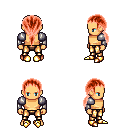
a pixel art fantasy rpg character, male body template, human, tanned skin, steel arm armor, gold greaves, red ponytail hairstyle, gold boots, four views (front, back, left, right), 2x2 character sprite sheet, small pixel art, hard edges, no anti-aliasing